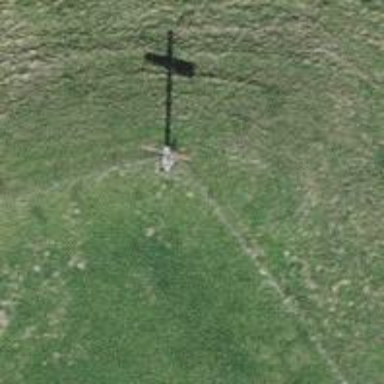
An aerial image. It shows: Historic wayside cross.